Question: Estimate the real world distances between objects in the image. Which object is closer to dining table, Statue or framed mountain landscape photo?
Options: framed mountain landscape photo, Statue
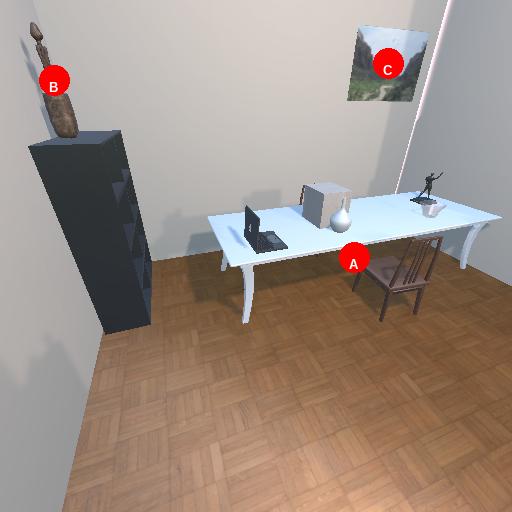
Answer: framed mountain landscape photo